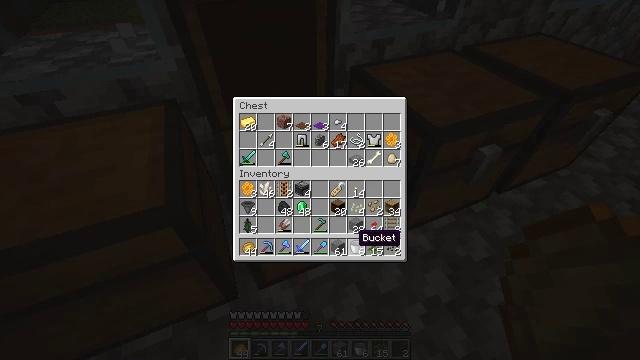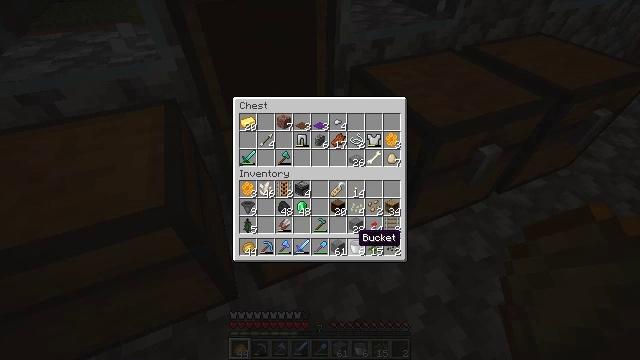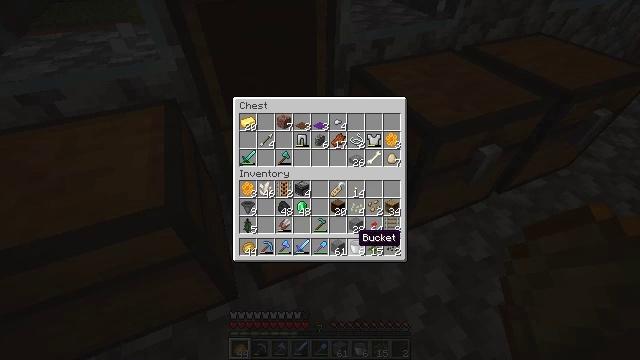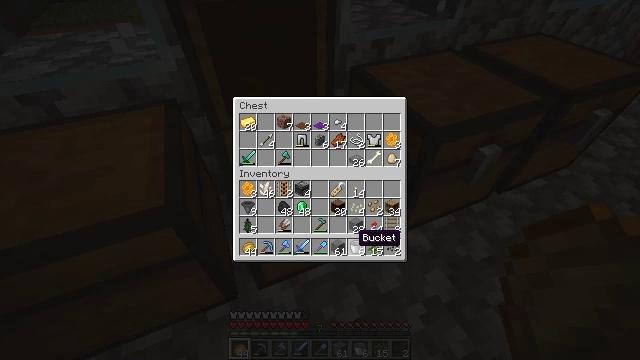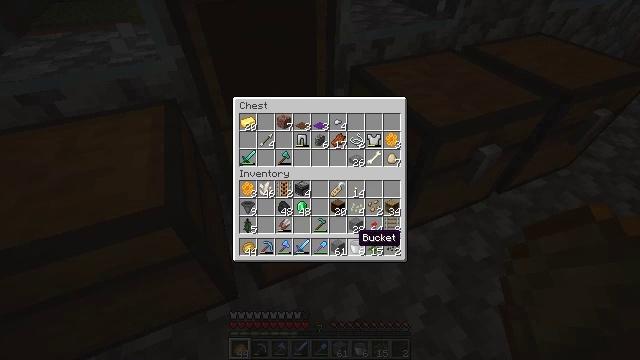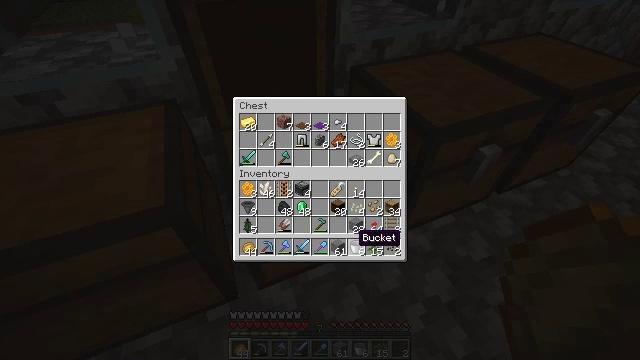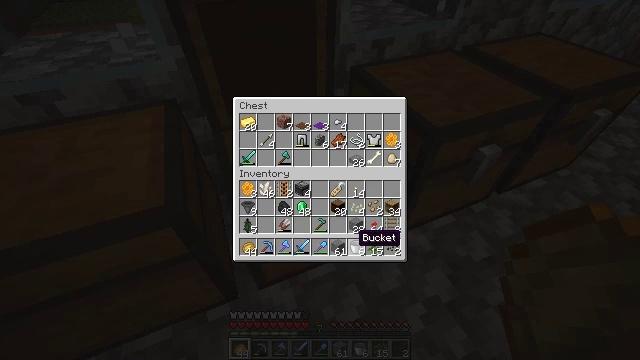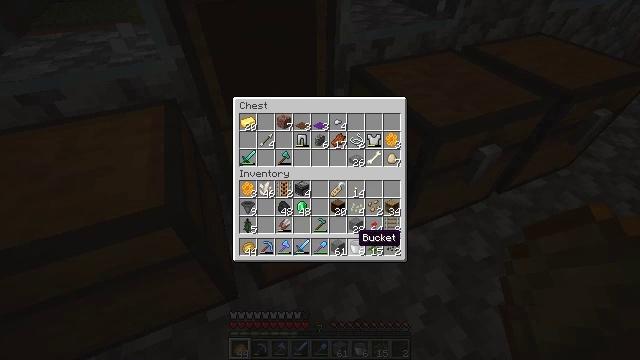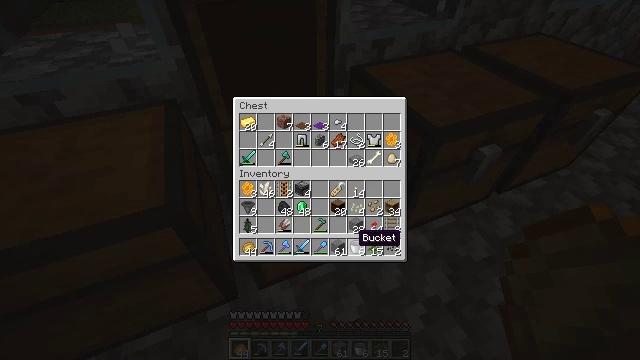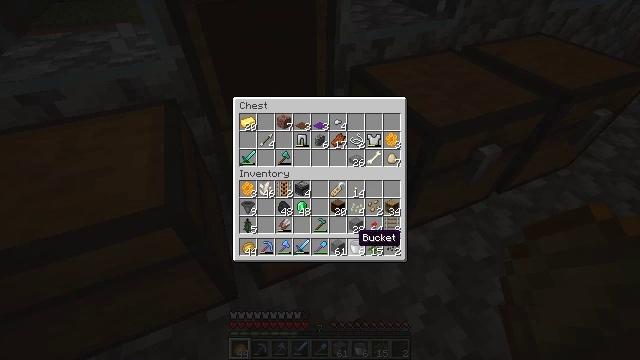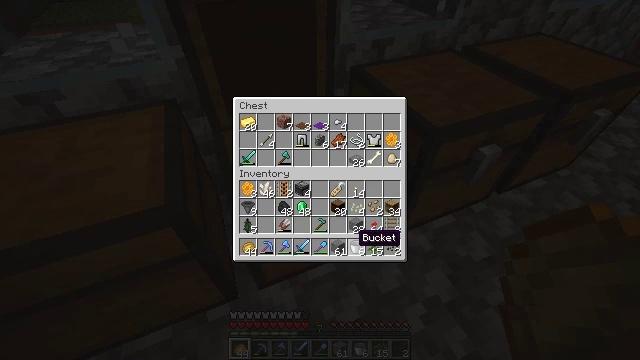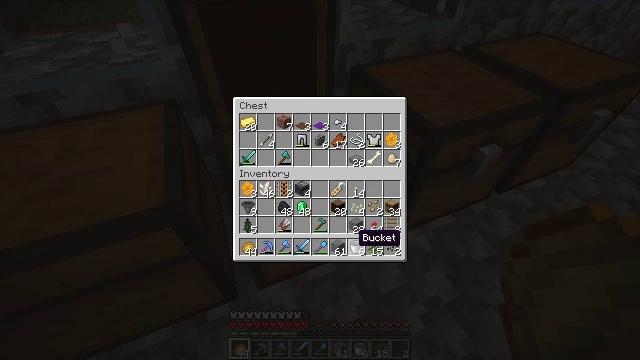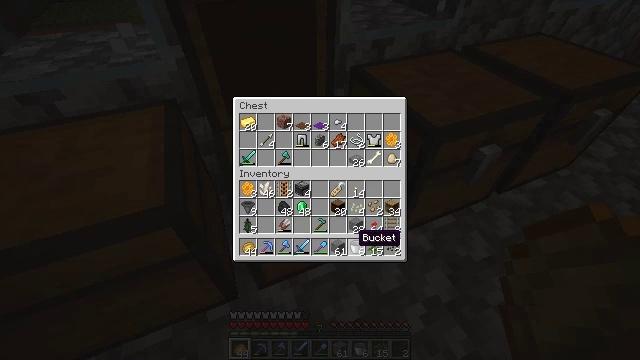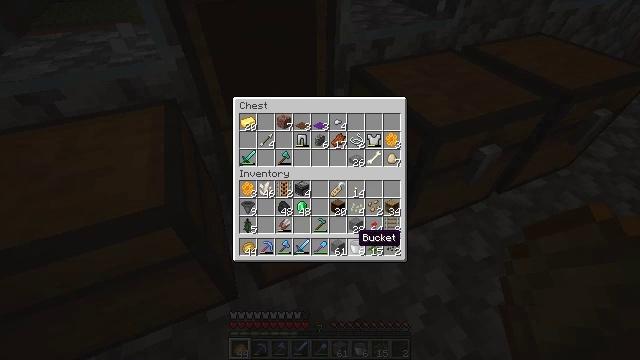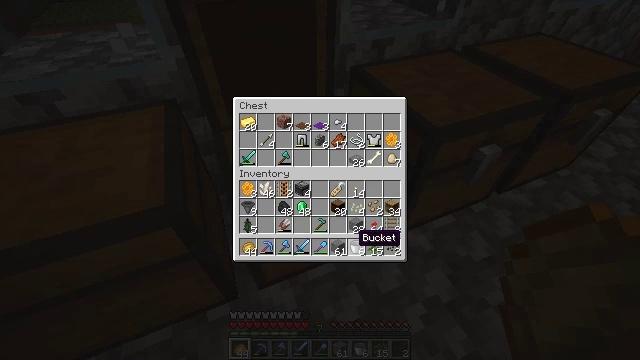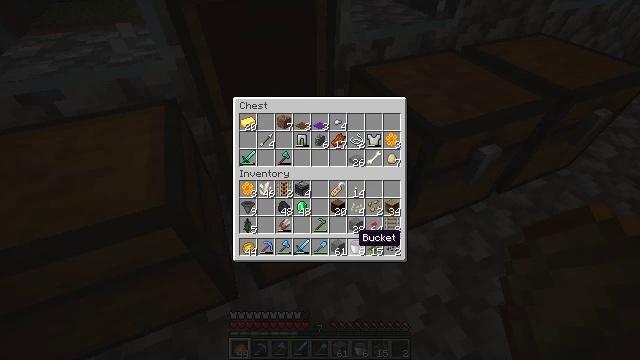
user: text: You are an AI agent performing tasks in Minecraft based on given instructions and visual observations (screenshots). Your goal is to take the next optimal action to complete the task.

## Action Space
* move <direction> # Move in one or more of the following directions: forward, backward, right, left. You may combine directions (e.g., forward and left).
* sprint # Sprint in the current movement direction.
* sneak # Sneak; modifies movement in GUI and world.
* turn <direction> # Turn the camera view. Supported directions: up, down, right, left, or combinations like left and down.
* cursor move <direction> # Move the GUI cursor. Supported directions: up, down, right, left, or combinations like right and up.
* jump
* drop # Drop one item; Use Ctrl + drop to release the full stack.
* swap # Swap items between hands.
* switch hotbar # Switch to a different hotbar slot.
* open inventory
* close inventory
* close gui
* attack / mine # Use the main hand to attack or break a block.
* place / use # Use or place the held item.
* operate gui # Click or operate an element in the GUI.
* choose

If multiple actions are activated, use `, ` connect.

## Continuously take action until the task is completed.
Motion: motion action
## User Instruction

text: Break the brewing stand to collect it.
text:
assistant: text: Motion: no_op
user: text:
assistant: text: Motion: no_op
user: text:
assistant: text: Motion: no_op
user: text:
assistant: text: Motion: no_op
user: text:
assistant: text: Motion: no_op
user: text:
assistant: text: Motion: no_op
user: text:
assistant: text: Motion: no_op
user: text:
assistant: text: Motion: no_op
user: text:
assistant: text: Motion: no_op
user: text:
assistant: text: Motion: no_op
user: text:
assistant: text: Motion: no_op
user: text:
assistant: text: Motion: no_op
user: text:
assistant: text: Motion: no_op
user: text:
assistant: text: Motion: no_op
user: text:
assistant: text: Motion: no_op
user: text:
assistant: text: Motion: no_op
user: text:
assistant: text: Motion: no_op
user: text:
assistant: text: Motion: no_op
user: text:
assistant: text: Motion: no_op
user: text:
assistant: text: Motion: no_op
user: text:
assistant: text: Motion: no_op
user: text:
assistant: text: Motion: no_op
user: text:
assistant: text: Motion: no_op
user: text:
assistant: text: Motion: no_op
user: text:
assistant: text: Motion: no_op
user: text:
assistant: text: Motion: no_op
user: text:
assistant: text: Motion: no_op
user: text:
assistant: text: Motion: no_op
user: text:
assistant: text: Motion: no_op
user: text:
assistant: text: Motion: no_op